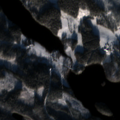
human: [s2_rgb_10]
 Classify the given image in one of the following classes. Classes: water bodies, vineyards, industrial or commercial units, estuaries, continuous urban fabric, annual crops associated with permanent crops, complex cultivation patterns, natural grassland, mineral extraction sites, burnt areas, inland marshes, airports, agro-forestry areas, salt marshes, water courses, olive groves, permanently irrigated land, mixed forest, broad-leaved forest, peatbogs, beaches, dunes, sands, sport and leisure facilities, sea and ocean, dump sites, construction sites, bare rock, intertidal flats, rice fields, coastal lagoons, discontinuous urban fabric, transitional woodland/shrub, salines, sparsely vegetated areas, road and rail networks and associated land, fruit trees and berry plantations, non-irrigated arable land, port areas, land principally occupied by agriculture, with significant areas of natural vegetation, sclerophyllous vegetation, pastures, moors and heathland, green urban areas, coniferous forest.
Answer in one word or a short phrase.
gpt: land principally occupied by agriculture, with significant areas of natural vegetation, coniferous forest, mixed forest, water bodies